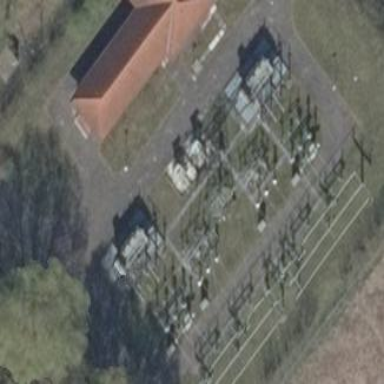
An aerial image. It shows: Outdoor distribution-level power substation enclosed by fence.